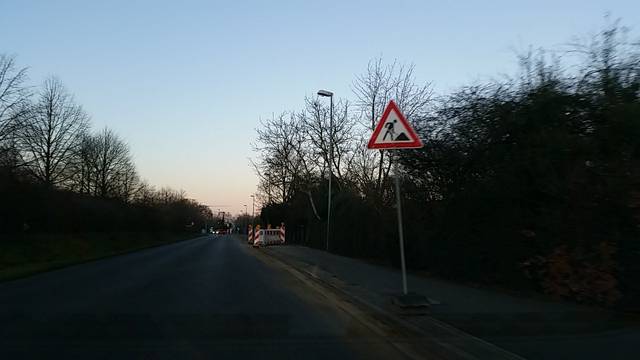
Region: Germany
Coordinates: 52.422, 10.824